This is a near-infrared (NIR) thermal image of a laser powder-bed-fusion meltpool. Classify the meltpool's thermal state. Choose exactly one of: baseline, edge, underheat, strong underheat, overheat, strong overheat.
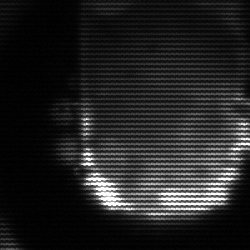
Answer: baseline